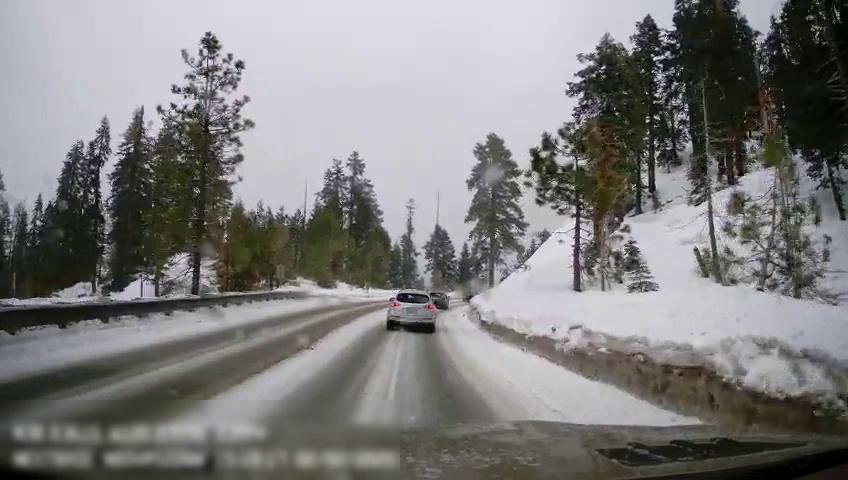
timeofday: Day
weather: Snowy
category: Drivable Space
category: Vehicles | Car
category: Vehicles | Car
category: Vehicles | Car